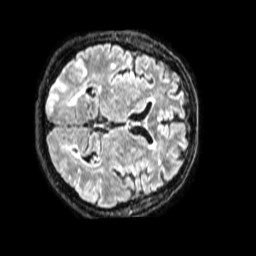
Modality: FLAIR
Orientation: axial
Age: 65
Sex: male
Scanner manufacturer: philips
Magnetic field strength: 1.5 T
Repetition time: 4.8 s
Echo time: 0.3364 s